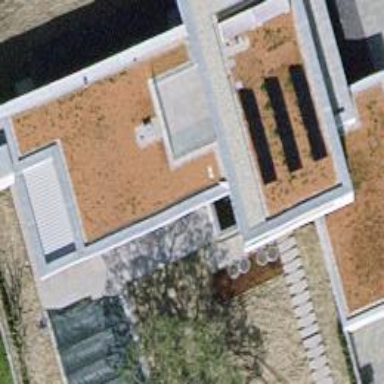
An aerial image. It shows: Detached building with flat roof.